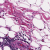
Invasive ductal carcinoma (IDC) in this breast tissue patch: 0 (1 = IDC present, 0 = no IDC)